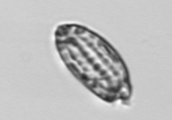
Label: Katodinium_or_Torodinium